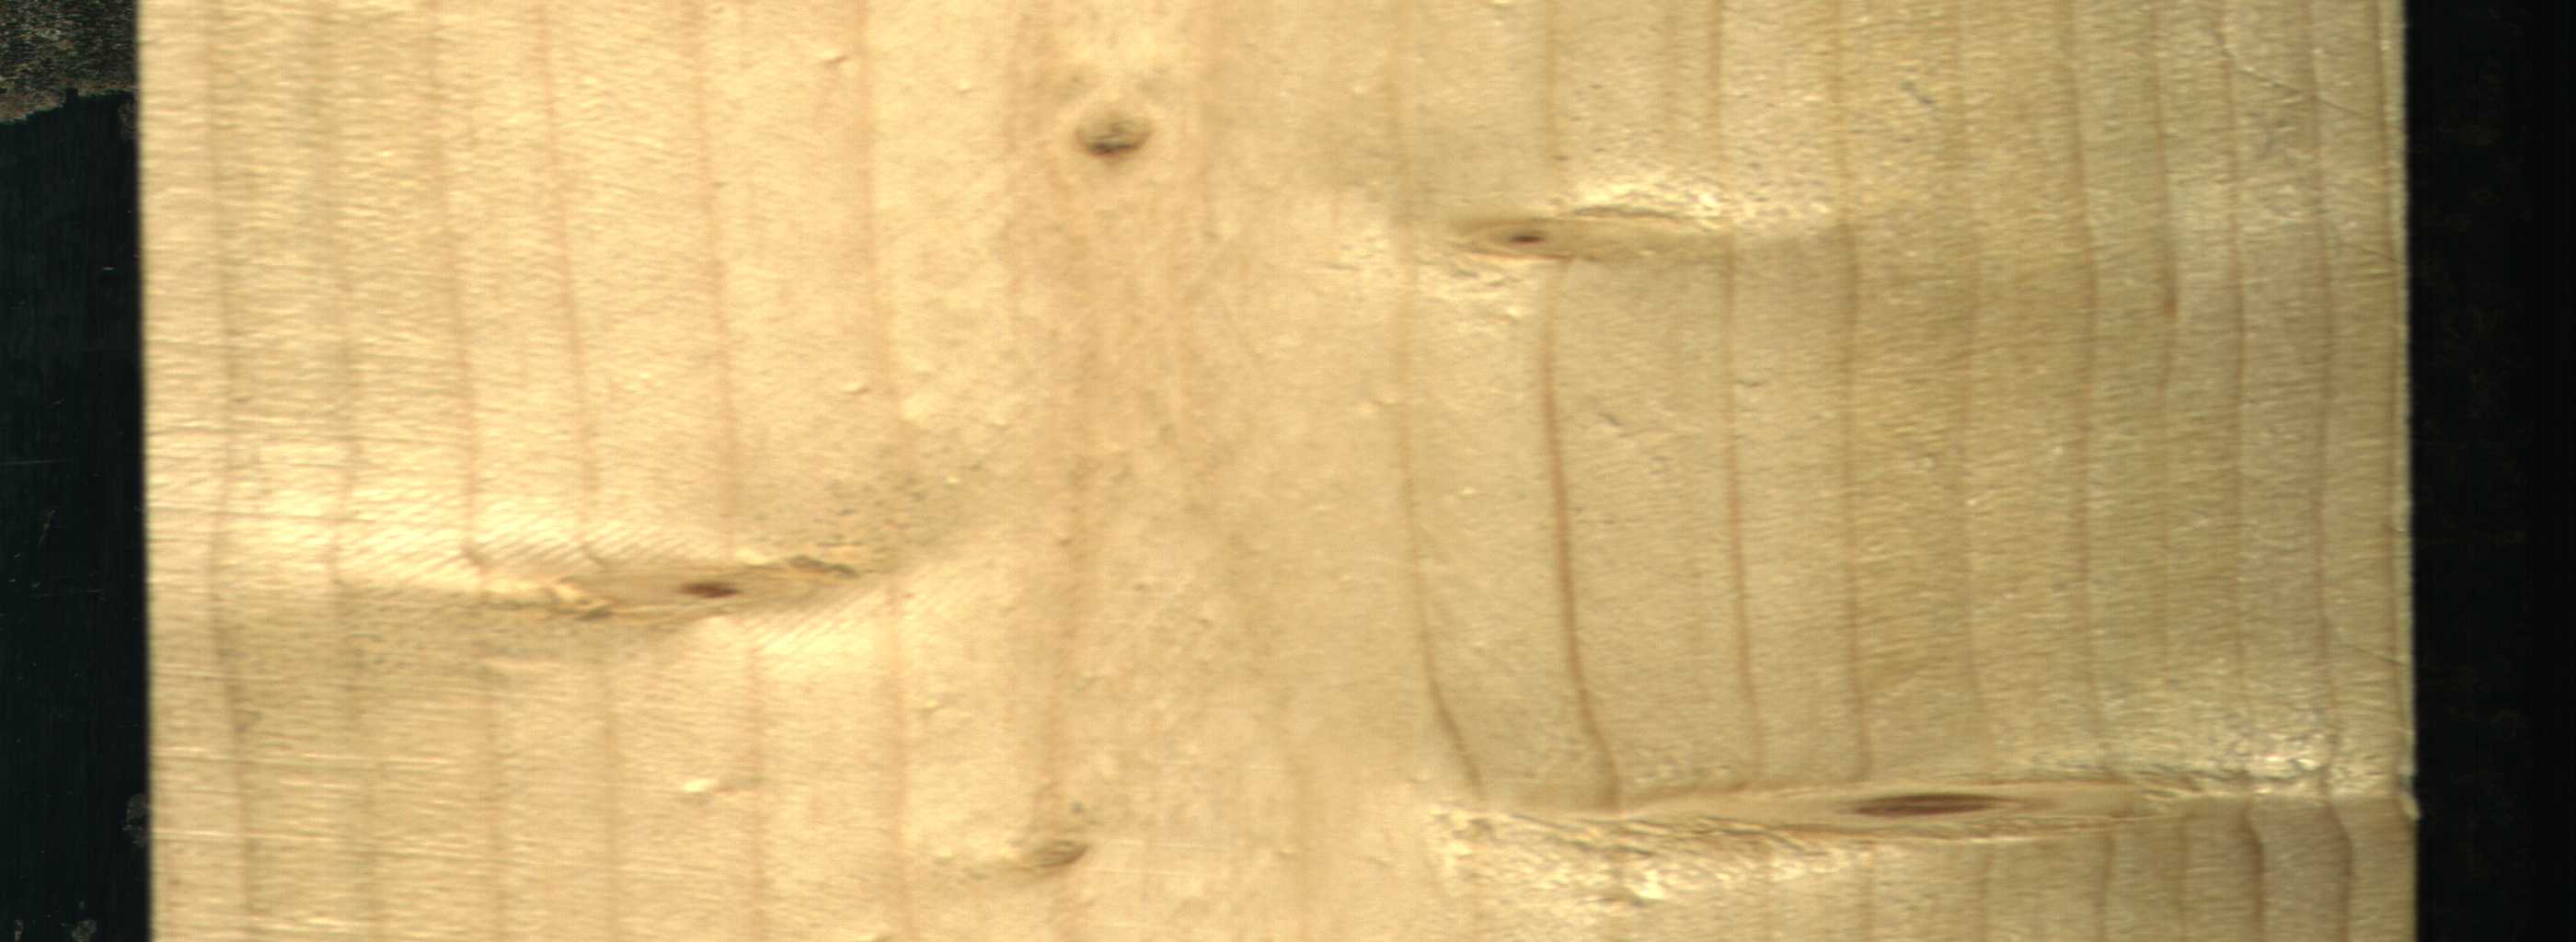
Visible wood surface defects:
Live_Knot
Live_Knot
Live_Knot
Live_Knot